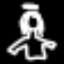
Label: angel